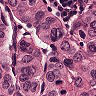
Metastatic tissue present: yes